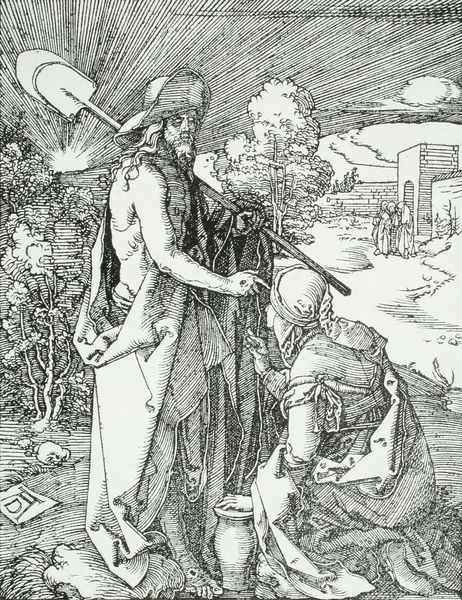
Titel: Kleine Passion - Christus erscheint Magdalena
Künstler: Albrecht Dürer
Standort: viele Standorte
Institution: Seriendruck
Schlagwörter: baum, berg, blätter, gruppe, hand, himmel, mann, nackt, umhang, weiß, wolken, bäume, fluss, frauen, landschaft, menschen, mädchen, stadt, abend, fenster, finger, frau, geste, hut, licht, männer, rücken, schwarz, zeichnung, gebäude, haus, tuch, weg, bart, arm, falten, tod, signatur, ast, hügel, sonnenaufgang, strauch, busch, büsche, gebüsch, sonne, sträucher, gewand, haare, mantel, reich, stoff, blatt, renaissance, wald, bauern, turm, amphore, kanne, krug, vase, kopfbedeckung, holzschnitt, papier, zwei, dorf, mauer, grafik, graphik, sonnenuntergang, linien, kopftuch, inschrift, faltenwurf, ad, nägel, zeigen, oberkörper, striche, tor, eingang, gefäß, zettel, kreuz, torbogen, strahlen, himmeö, druck, monogramm, schraffur, loch, radierung, stich, chapeau, knien, helm, beten, gebet, stadttor, gestus, werkzeug, christus, grab, jesus, wundmal, wundmale, kniend, knieen, segen, segnen, sonnenstrahlen, gärtner, stadtmauer, bettler, heiliger, bettlerin, dürer, femme, kupferstich, magdalena, christ, gravure, jerusalem, bitte, soleil, gruß, bau, schaufel, spaten, auferstehung, paysan, heimkehr, heimweg, marie, dessin, albrecht, albrecht dürer, wunder, feierabend, schaufeln, hanf, coucher de soleil, ligne, miracle, dürrer, durer, aube, albrecht dürrer, auferstanden, bible, aurograph, aussätziger, iniziale, inizialen, printemp, tombeau, résurrection, aide, jardinier, pelle, pauvre, nnenaufgang, albracht, madeleine, mendiant, schuafel, schufel, aumone, bénédiction, charité, samaritain, etor, smaritain, cherité, charit, fossoyeur